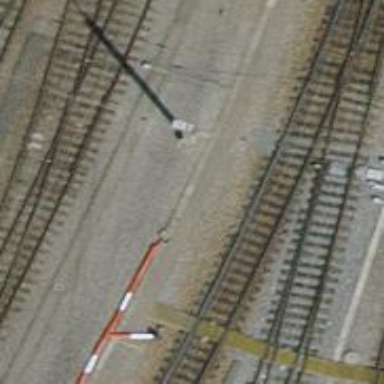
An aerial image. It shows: Rail yard with electrified rails and single track.